Interaction volume radius: 5 \u00c5
Interaction volume height: 15 \u00c5
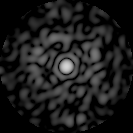
Disorder parameter: 0.8223